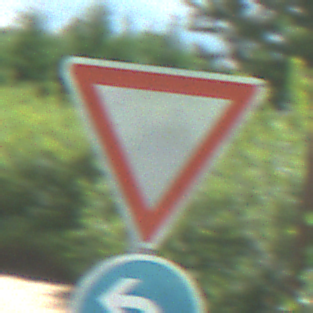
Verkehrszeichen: VorfahrtGewaehren
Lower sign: VorgeschriebeneFahrtrichtungLinks
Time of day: Midday
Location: Outdoor (Nature)
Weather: PartlyCloudy
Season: NotSpecified
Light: Natural